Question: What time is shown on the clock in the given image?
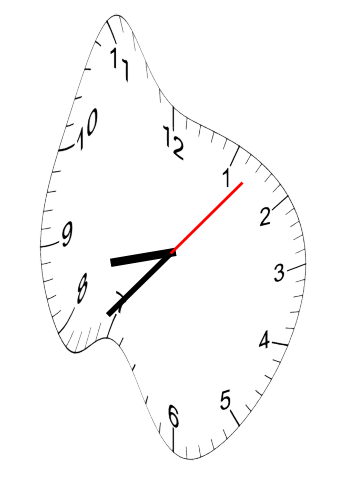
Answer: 08:37:07